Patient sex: M
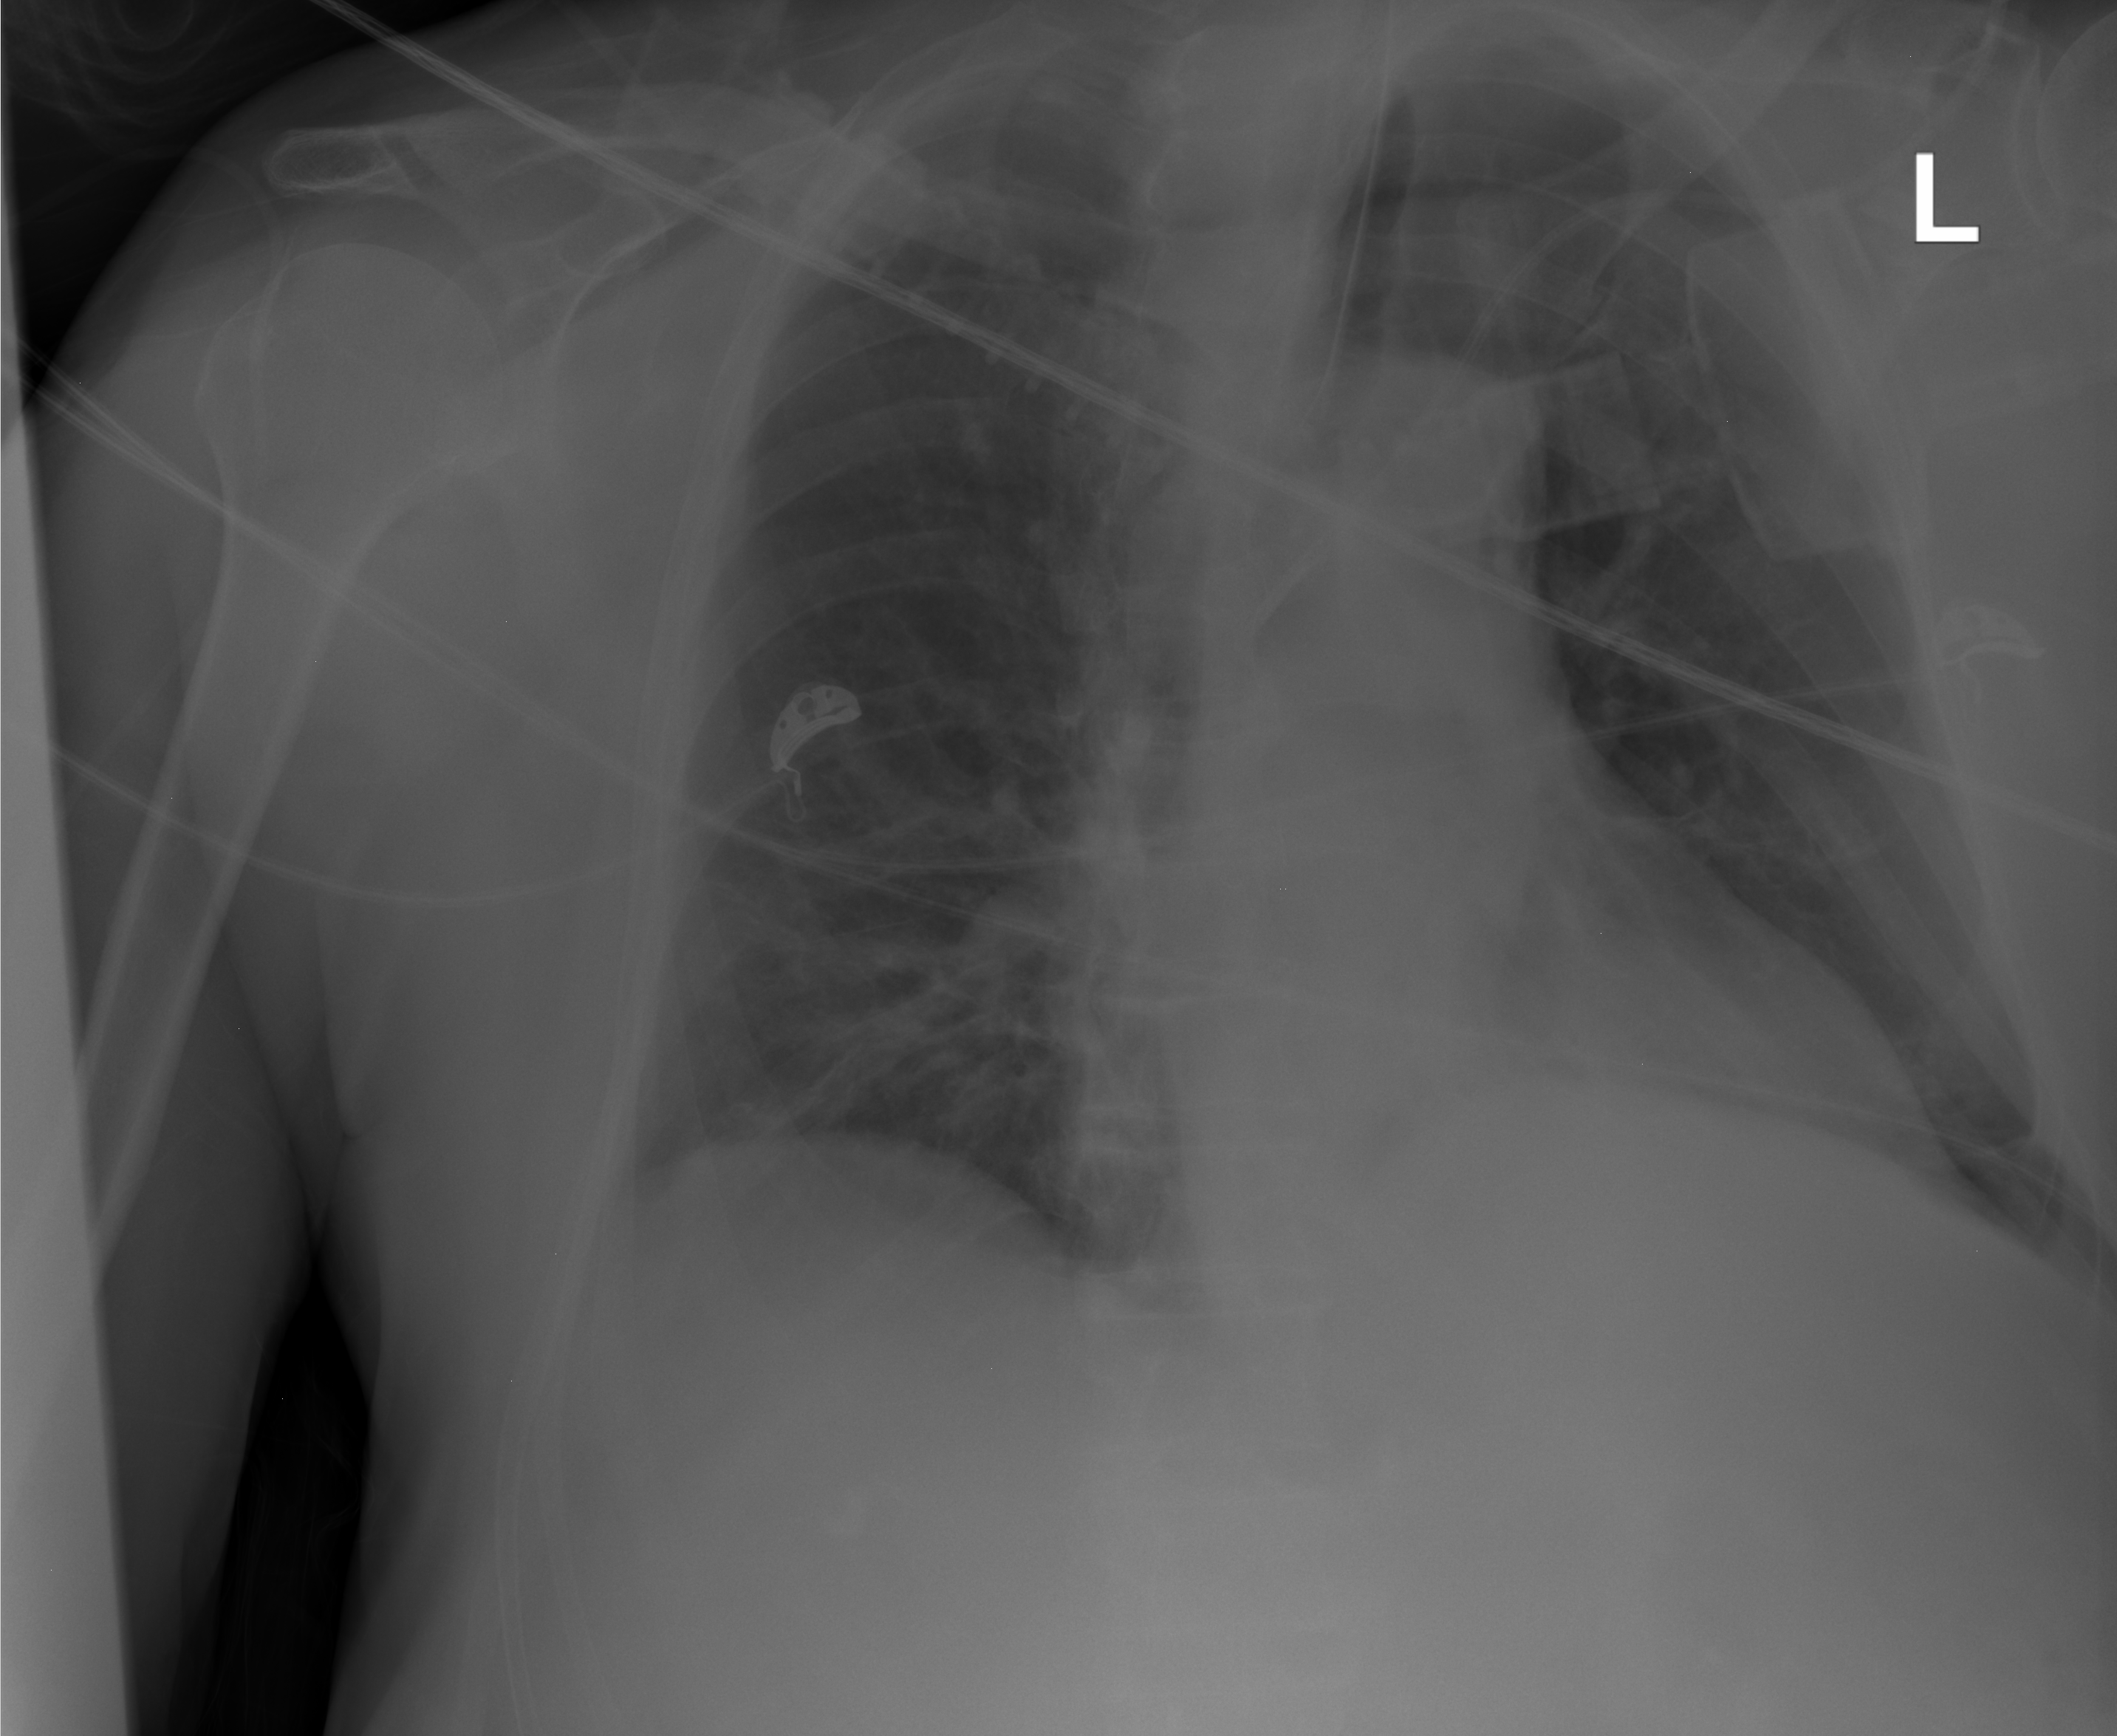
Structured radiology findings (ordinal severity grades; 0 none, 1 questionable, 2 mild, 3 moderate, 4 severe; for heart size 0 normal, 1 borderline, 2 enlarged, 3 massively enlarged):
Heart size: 0
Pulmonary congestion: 0
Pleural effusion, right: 0
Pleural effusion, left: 0
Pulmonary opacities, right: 2
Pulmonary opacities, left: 2
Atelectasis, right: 2
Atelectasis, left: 0